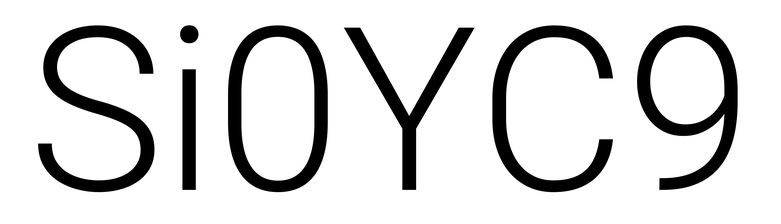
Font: Roboto_Light